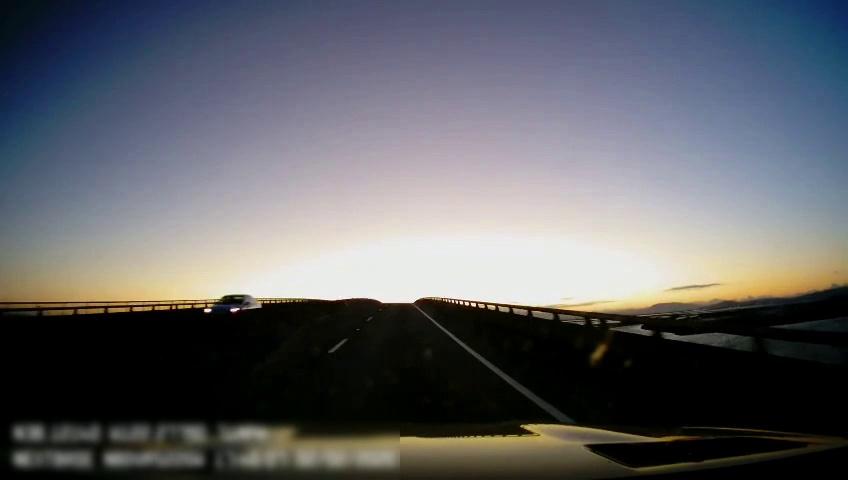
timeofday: Dusk/Dawn/Twilight
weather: Sunny
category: Drivable Space
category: Vehicles | Car
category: Lanes | Current Lane
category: Lanes | Current Lane
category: Lanes | Alternate Lane